Question: Hi i have a code for finding words from richtextbox and change font color, the code is working but i f i go back and edit the previous text to something that i don't want to color, the color doesn't go away. here is my code
'''
Private Sub RichTextBox1_TextChanged(sender As Object, e As EventArgs) Handles RichTextBox1.TextChanged
Dim S As Integer = RichTextBox1.SelectionStart
Dim html() As String = {"<!DOCTYPE html>", "<html>", "</html>", "<head>", "</head>", "<body>", "</body>", "pre>", "</pre>", "<!DOCTYPE>", "<title>", "</title>", "<a>",
"<abbr>", "<address>", "<area>", "<article>", "<aside>", "<audio>", "<acronym>", "<applet>", "<b>", "<base>", "<bdi>", "<bdo>", "<blockquote>", "<body>", "<br>", "<button>", "<basefont>", "<bgsound>", "<big>", "<blink>"}
For i As Integer = 0 To html.Length - 1
Dim str As String = html(i)
Dim start As Integer = S - str.Length - 1
If (start >= 0) Then
If (RichTextBox1.Text.Substring(start, str.Length).ToLower.Equals(str)) Then
RichTextBox1.SelectionStart = start
RichTextBox1.SelectionLength = str.Length
RichTextBox1.SelectionColor = Color.Green
RichTextBox1.SelectionStart = S
RichTextBox1.SelectionLength = 0
End If
End If
Next
RichTextBox1.SelectionColor = RichTextBox1.ForeColor
End Sub
'''
When i run the code provided by Volia Abo Smert' the half of text is colored in different colors.

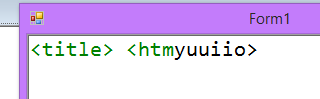
Answer: EDITED: if you want to extend the code to allow properties, the modification is very simple. Just check if the regualr expression match contains a space or not. If so, then look in the allowed array for the match without any regards to the properties, values, etc. Code modified, and image added.
I know you asked for solution to your approach, but I am advising another approach for what you want to accomplish.
You could easily overcome this problem if you used <URL>
The idea is simple..
At the 'RichTextBox_TextChanged' event, a regular expression match maker iterates through all text and looks for any HTML tag (one that begins with '<' and ends with '>') regardless of the text in-between.
Then instead of looping through all valid HTML tags in your array, one simple line can easily tell if the array 'Contains' the element or not.

Here is my (Tested & Working) Code..
'''
Imports System.Text.RegularExpressions
Public Class Form1
Private Sub RichTextBox1_TextChanged(ByVal sender As Object, ByVal e As EventArgs) Handles RichTextBox1.TextChanged
Dim current_cursor_position As Integer = Me.RichTextBox1.SelectionStart
'This is useful to get a hold of where is the current cursor at
'this will be needed once all coloring is done, and we need to return
Dim html() As String = {"<!DOCTYPE html>", "<html>", "</html>", "<head>", "</head>",
"<body>", "</body>", "pre>", "</pre>", "<!DOCTYPE>", "<title>",
"</title>", "<a>", "<abbr>", "<address>", "<area>", "<article>",
"<aside>", "<audio>", "<acronym>", "<applet>", "<b>", "<base>",
"<bdi>", "<bdo>", "<blockquote>", "<body>", "<br>", "<button>",
"<basefont>", "<bgsound>", "<big>", "<blink>", "","</img>",
"<input>","</input>"}
Dim pattern As String = "<(.)*?>"
Dim matches As MatchCollection = Regex.Matches(Me.RichTextBox1.Text, pattern)
For Each match In matches
Me.RichTextBox1.Select(match.index, match.length)
Dim lookFor As String = match.ToString
If match.ToString.Contains(" ") Then 'Checking if tag contains properties
lookFor = match.ToString.Substring(0, match.ToString.IndexOf(" ")) & ">"
'This line will strip away any extra properties, values, and will
' close up the tag to be able to look for it in the allowed array
End If
If html.Contains(lookFor.ToString.ToLower) Then
'The tag is part of the allowed tags, and can be colored green.
Me.RichTextBox1.SelectionColor = Color.Green
Else
'This tag is not recognized, and shall be colored black..
Me.RichTextBox1.SelectionColor = Color.Black
End If
Next
Me.RichTextBox1.SelectionStart = current_cursor_position
'Returning cursor to its original position
Me.RichTextBox1.SelectionLength = 0
'De-Selecting text (if it was selected)
Me.RichTextBox1.SelectionColor = Color.Black
'new text will be colored black, until
'recognized as HTML tag.
End Sub
End Class
'''
PS: you could also avoid expanding your 'html' array of allowed elements, by simply using a regular expression to look for valid HTML tags (with flexibility of spaces between tags, properties and values, etc.
If you wish, I could elaborate on this.